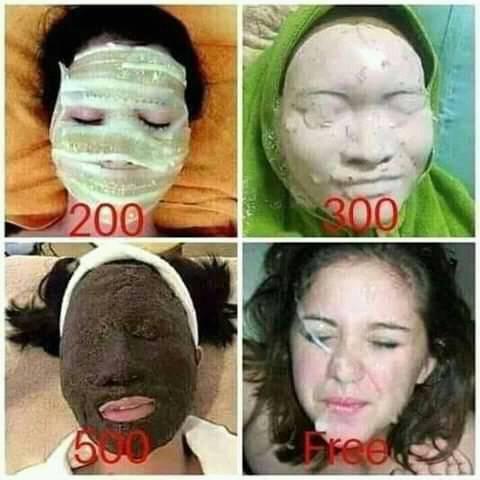
Caption: 200 300 500 Free
Label: hate